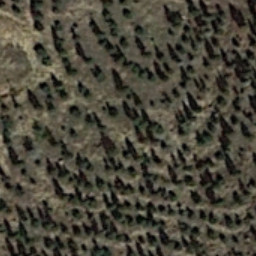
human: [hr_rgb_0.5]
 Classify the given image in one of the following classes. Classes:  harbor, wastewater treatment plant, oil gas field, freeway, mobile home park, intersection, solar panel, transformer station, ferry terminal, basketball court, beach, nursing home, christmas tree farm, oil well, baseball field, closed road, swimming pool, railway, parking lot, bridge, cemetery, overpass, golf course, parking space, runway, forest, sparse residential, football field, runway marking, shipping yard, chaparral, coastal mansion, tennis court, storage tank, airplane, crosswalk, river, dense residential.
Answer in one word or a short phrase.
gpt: christmas tree farm